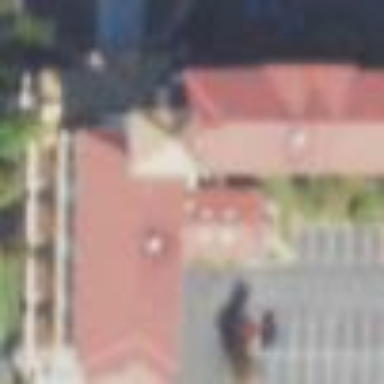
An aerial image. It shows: Hotel building.